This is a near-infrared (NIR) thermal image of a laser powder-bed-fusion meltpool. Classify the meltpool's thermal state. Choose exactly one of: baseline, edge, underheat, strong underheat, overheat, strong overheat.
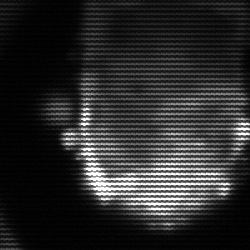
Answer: baseline